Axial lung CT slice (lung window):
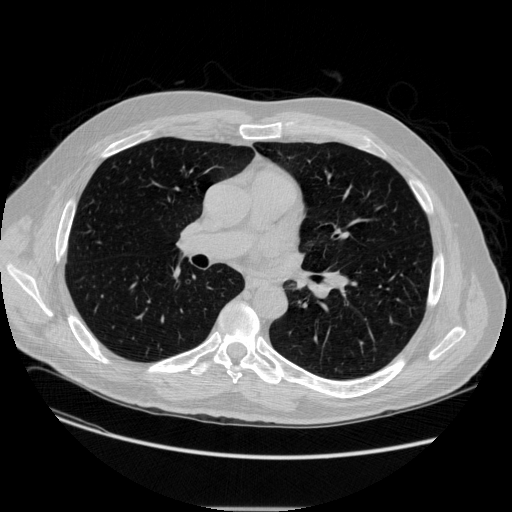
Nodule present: no